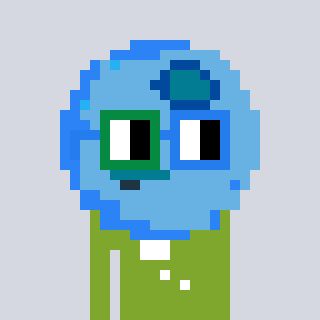
a pixel art character with square green and blue glasses, a blueberry-shaped head and a slimegreen-colored body on a cool background